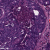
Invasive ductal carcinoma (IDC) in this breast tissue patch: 1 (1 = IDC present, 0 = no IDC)